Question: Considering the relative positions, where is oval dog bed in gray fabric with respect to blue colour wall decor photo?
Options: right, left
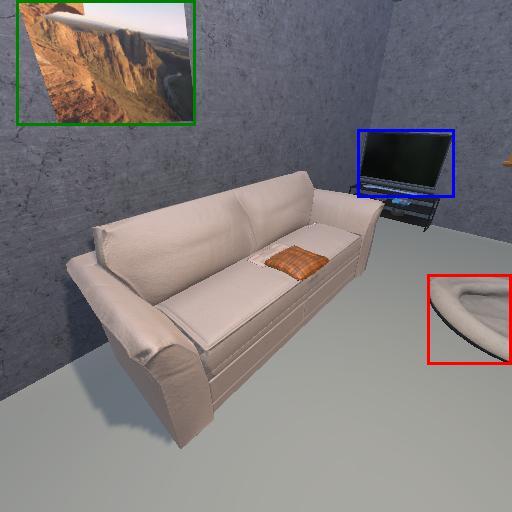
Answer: right